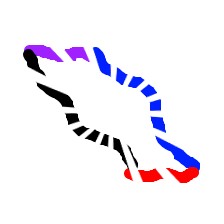
Shape: parallelogram